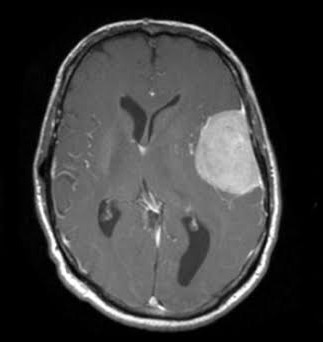
Label: meningioma